Question: I have recently finished the UI for my console application with qt and I want to have a panel (container is not important) for a console version too.
Something like this:

How can I do this?
I need solutions for Windows and for Linux.
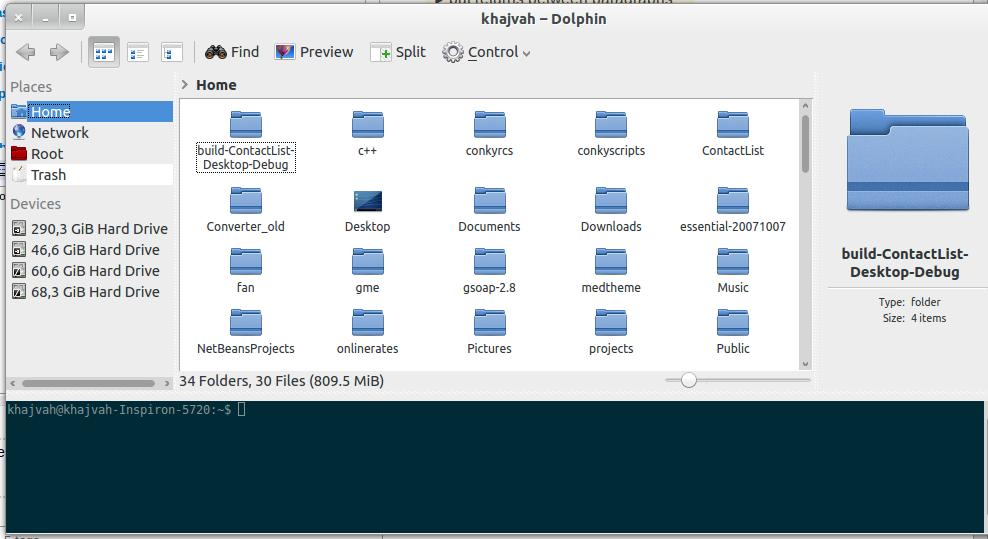
Answer: The <URL> sounds as if it should be usable for this situation.
I haven't tried it myself (I'm not a Qt developer). Also, it doesn't seem to be very well maintained, but at least give it a try.